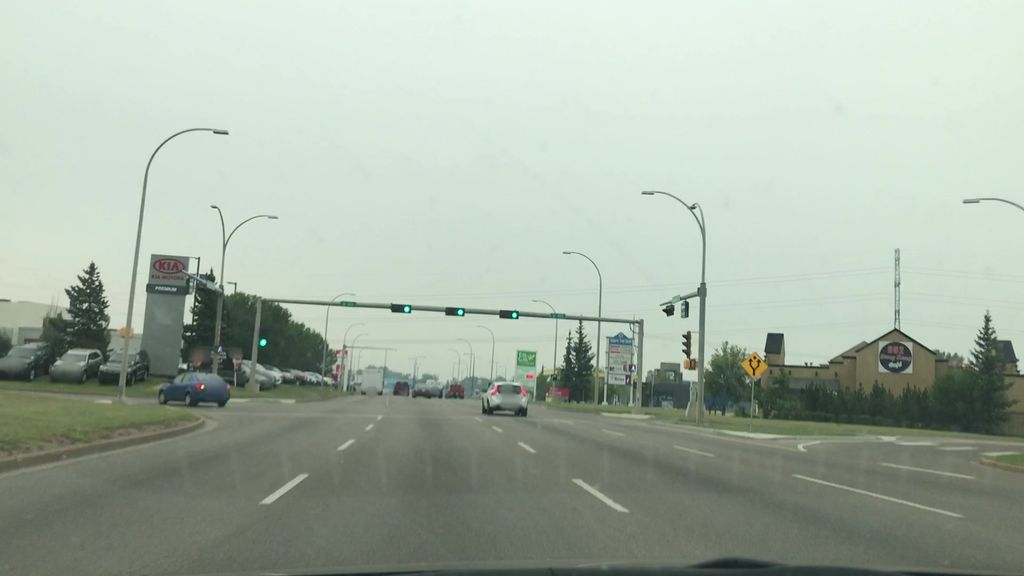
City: edmonton